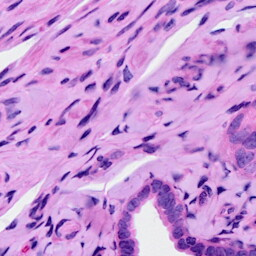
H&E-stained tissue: Ovarian